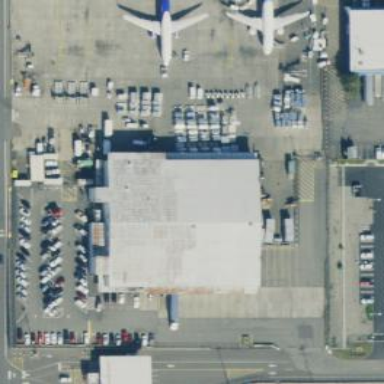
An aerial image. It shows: Warehouse.